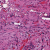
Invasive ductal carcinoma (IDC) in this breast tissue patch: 0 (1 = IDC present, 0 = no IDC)